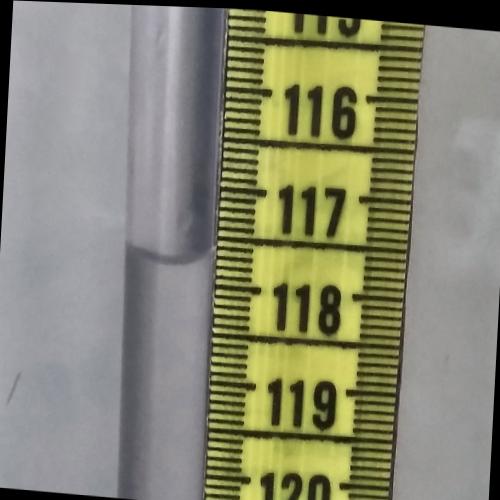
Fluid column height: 117.8 cm